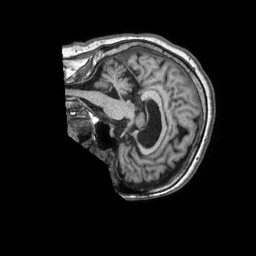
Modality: T1w
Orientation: sagittal
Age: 75
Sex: female
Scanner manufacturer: philips
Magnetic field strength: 1.5 T
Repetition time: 0.007168 s
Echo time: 0.003244 s